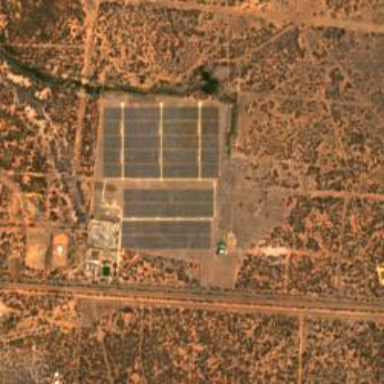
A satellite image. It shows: Solar power plant enclosed by fence. The plant generates electricity using photovoltaic technology.